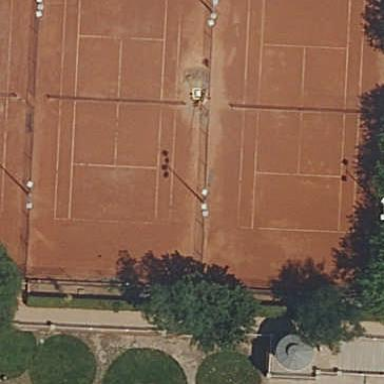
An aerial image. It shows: Tennis court in leisure pitch.